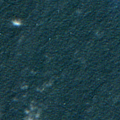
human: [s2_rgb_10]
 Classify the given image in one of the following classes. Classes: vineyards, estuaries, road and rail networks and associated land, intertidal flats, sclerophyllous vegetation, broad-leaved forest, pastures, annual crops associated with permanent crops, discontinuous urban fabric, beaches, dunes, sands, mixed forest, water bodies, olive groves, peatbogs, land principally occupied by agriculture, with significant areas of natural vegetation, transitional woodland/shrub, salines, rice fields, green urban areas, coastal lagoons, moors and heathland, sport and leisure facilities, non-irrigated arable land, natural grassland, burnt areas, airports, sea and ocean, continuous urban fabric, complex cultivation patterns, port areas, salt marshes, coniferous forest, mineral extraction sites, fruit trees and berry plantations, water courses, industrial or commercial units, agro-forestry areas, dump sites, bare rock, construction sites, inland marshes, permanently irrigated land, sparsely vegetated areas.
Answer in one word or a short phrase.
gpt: sea and ocean